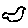
Label: bird